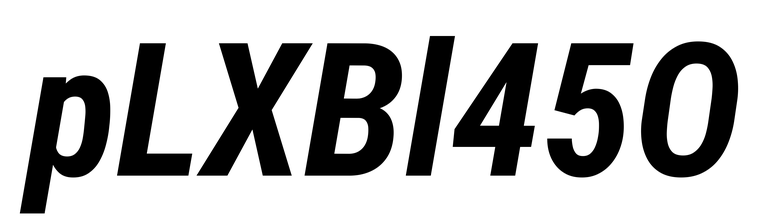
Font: Roboto-Italic_Condensed_Bold_Italic